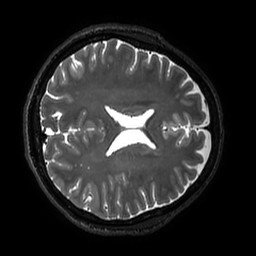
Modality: T2w
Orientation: axial
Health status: ill
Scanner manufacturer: philips
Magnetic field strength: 3 T
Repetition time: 2.5 s
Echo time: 0.331 s